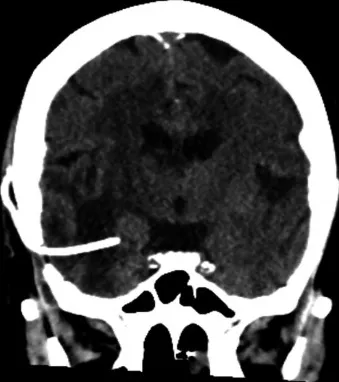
Post-operative imaging. Coronal. View of post-operative CT demonstrating placement of Ommaya reservoir.
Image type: radiology (ct)